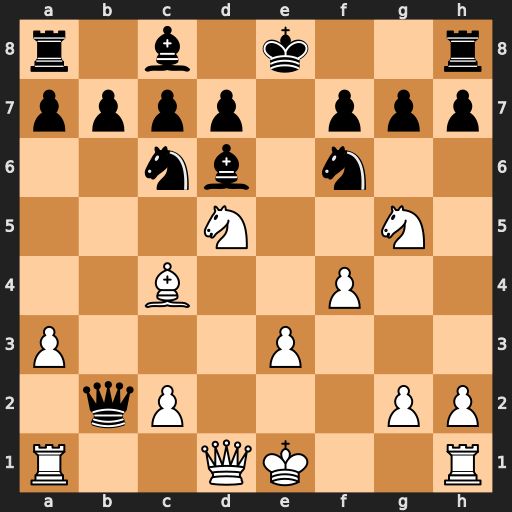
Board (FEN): r1b1k2r/pppp1ppp/2nb1n2/3N2N1/2B2P2/P3P3/1qP3PP/R2QK2R
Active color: w
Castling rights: KQkq
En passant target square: -
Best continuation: Ra2 Qxa2 Bxa2